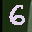
Label: 6